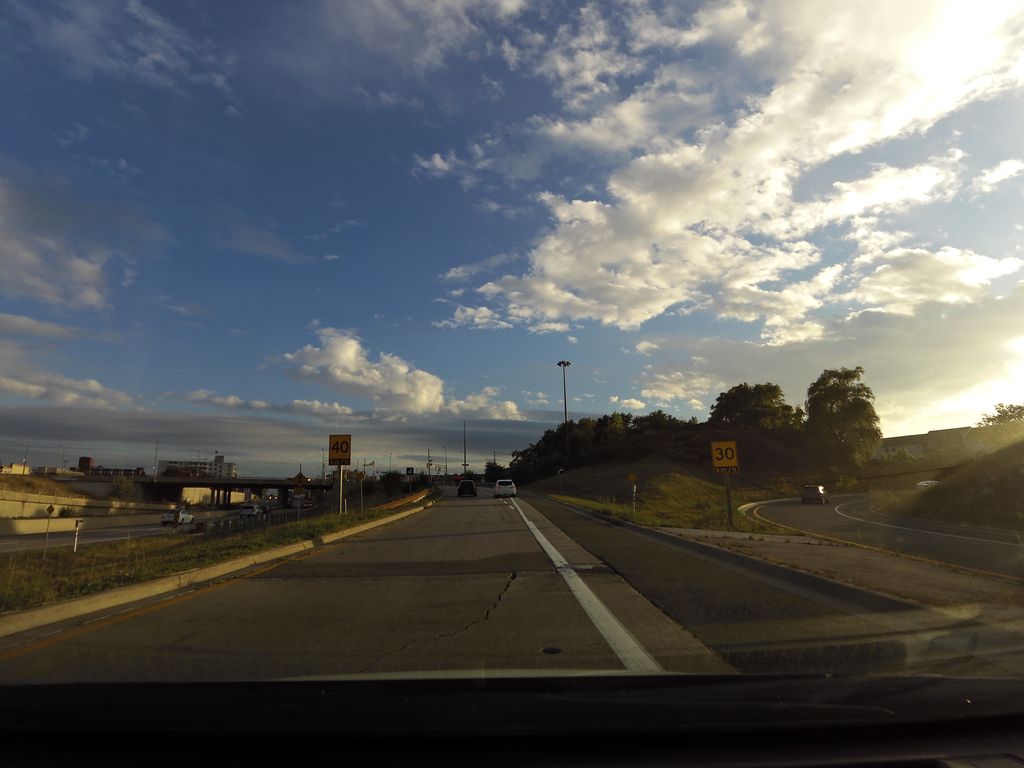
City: toronto